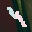
Label: 4